Field crop: maize
Growth stage: 1
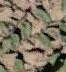
Species: convolvulus